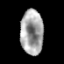
Tissue: prostate
Cell type: T cells
Senescence score: 0.2538
Nuclear area (px): 1006
Mean DAPI intensity: 164.405